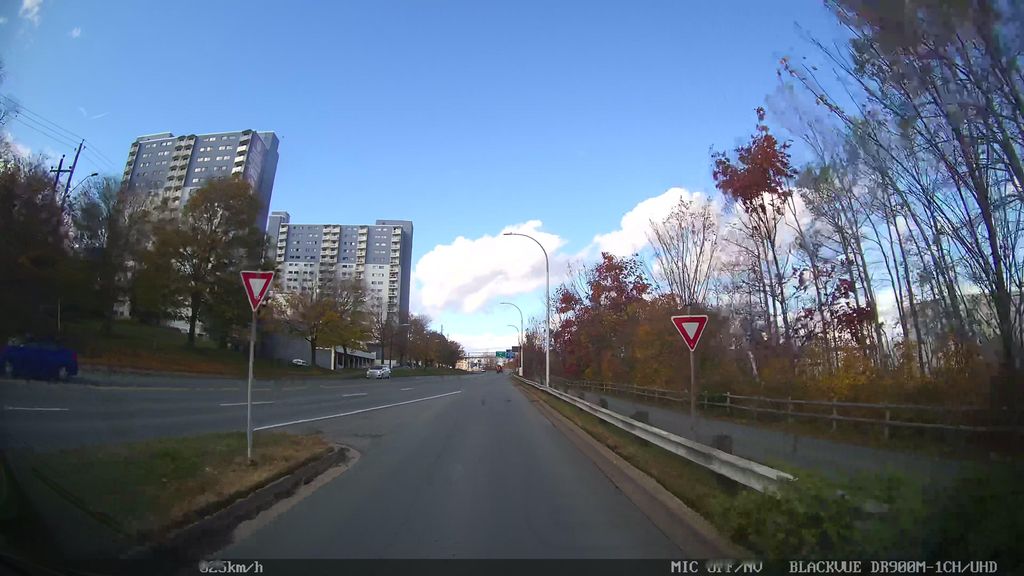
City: halifax